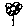
Label: flower